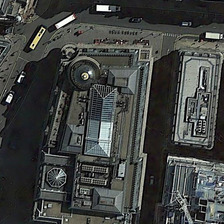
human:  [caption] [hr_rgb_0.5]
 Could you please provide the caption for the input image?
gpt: a church is near a crossroads and several buildings .

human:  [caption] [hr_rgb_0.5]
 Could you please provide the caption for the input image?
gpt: a church is near a crossroads and several buildings .

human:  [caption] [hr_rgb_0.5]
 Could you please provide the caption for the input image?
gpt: a church is near a crossroads and several buildings .

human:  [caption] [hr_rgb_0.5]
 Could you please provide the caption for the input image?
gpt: a church is near a crossroads and several buildings .

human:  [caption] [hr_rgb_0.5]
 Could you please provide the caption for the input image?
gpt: a church is near a crossroads and several buildings .